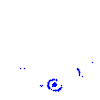
Particle: pion